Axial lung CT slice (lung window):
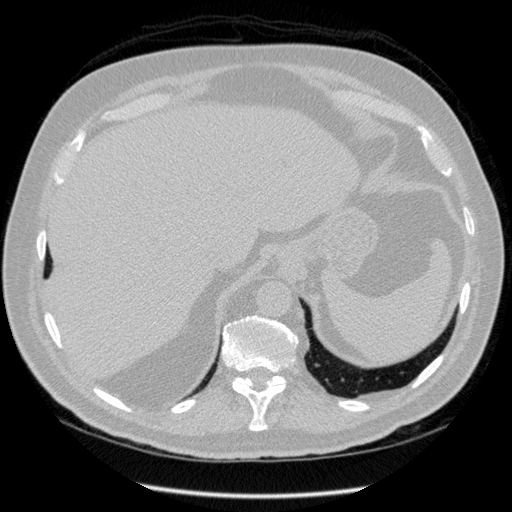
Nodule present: no